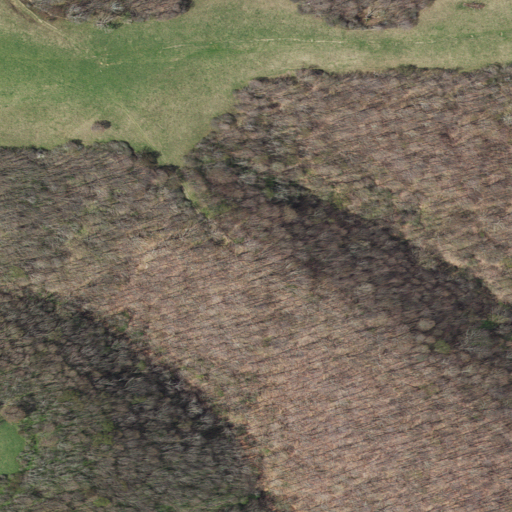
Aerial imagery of ridge(s) in Virginia named Hall Ridge containing deciduous forest and pasture